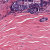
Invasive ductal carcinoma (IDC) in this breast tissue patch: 1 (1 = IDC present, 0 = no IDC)